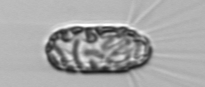
Label: Corethron_hystrix